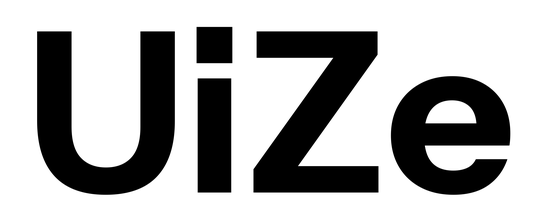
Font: InstrumentSans_Bold